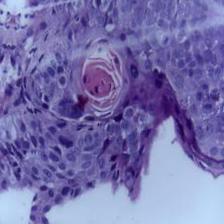
Diagnosis: OSCC